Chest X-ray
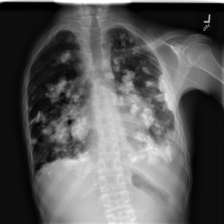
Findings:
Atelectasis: negative
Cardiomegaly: negative
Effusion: positive
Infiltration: negative
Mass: negative
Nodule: negative
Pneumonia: negative
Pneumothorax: negative
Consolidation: negative
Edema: negative
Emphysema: negative
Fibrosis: negative
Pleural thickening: negative
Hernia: negative